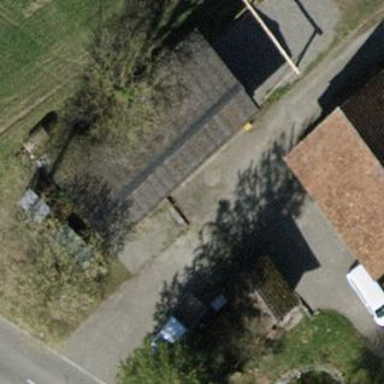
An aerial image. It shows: Gabled roof on farm auxiliary building.